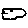
Label: cloud